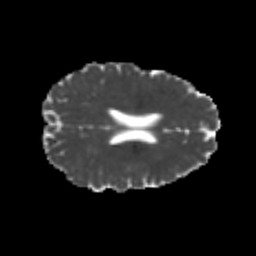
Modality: MD
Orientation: axial
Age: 25
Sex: female
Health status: healthy
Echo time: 0.074 s